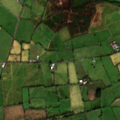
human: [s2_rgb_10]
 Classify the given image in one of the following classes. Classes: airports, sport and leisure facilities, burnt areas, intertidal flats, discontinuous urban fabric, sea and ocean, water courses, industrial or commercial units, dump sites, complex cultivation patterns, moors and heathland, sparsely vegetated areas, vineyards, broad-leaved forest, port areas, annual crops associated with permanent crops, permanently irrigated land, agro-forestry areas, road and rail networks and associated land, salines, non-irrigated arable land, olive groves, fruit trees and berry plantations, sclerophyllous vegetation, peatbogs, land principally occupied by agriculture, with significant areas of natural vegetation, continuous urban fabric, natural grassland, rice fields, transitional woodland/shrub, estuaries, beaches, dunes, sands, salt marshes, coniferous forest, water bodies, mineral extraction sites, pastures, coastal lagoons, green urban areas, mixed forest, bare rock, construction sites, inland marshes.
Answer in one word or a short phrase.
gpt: pastures, mixed forest